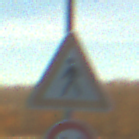
Verkehrszeichen: FussgaengerRechts
Zusatzzeichen unten: Geschwindigkeit20
Umgebung: Outdoor, Nature
Tageszeit: SunriseSunset
Wetter: Clear
Licht: Natural
Jahreszeit: Winter
Kontrast: LowContrast